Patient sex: F
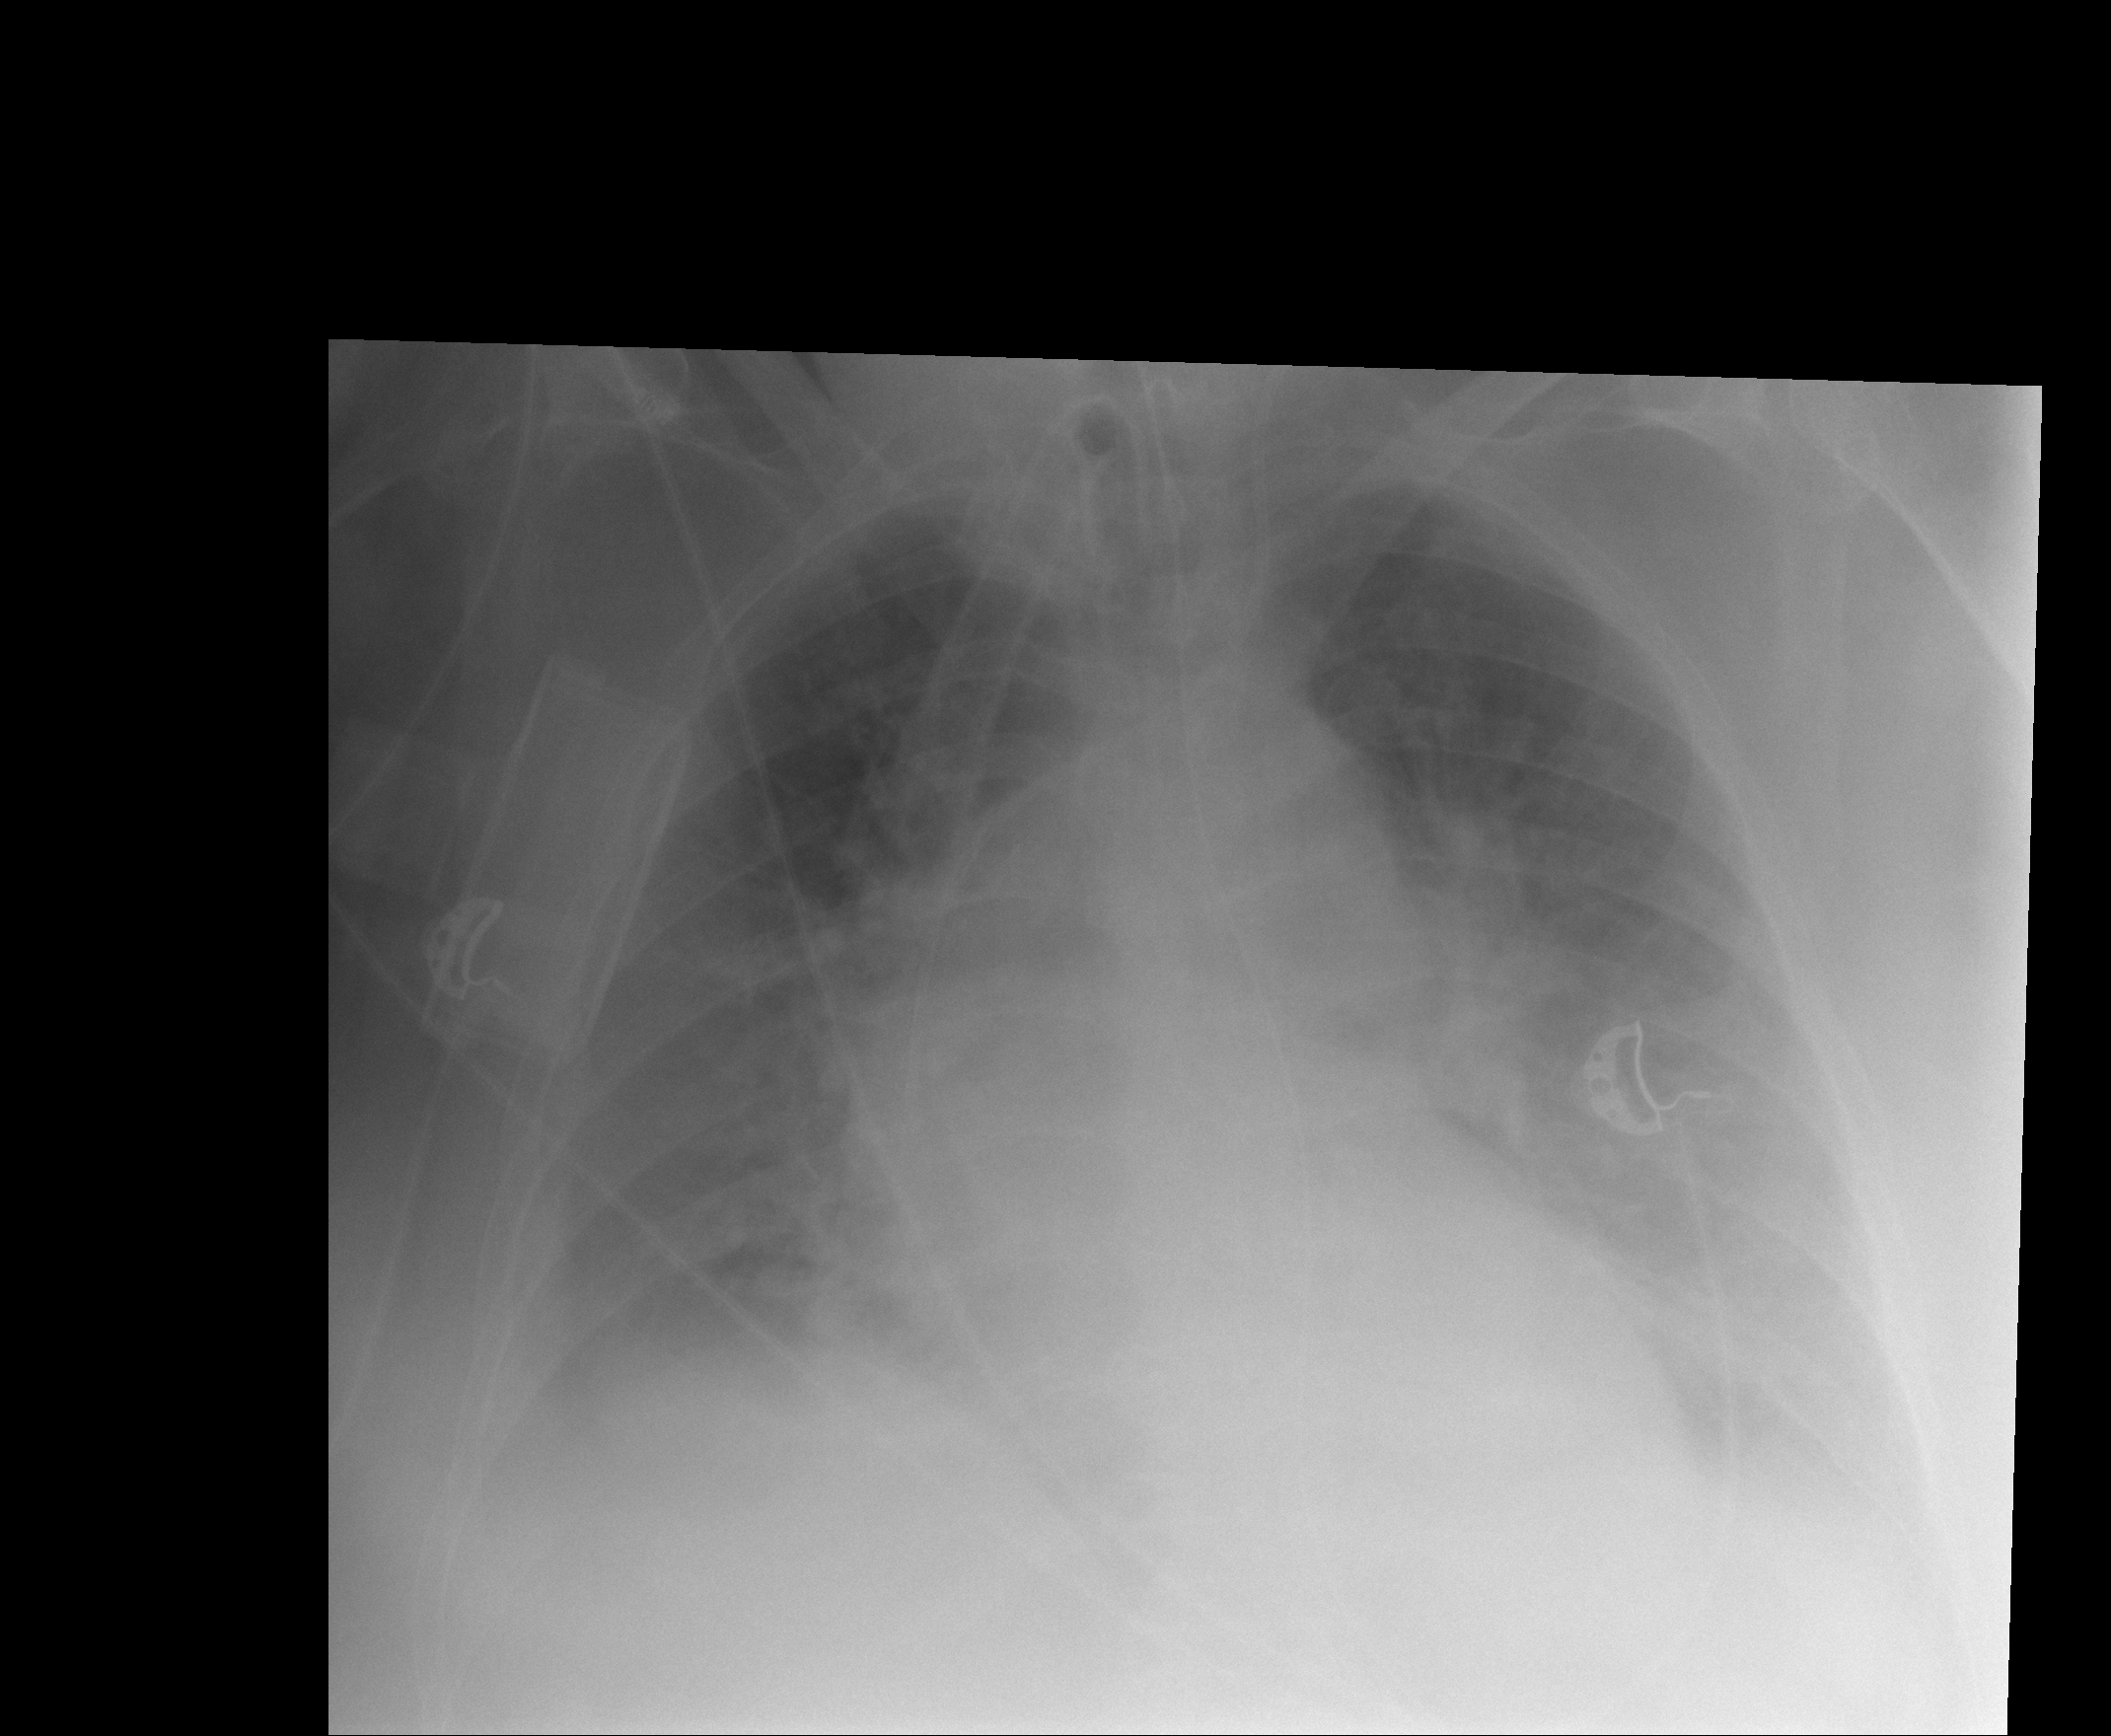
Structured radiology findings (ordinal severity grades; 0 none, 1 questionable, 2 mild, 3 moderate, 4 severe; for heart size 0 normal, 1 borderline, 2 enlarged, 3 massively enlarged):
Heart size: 2
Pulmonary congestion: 2
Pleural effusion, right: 2
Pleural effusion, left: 2
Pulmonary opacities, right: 1
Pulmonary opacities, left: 0
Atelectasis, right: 2
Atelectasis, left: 2